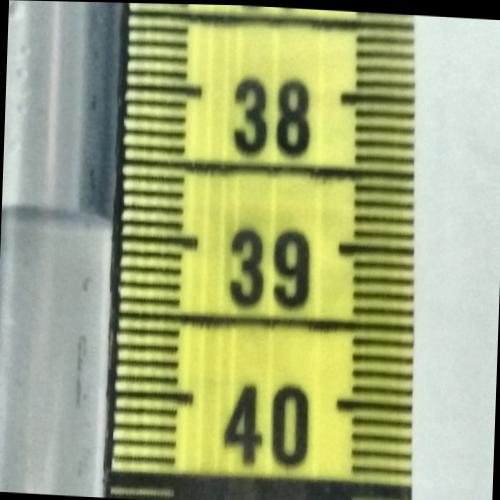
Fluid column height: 38.9 cm